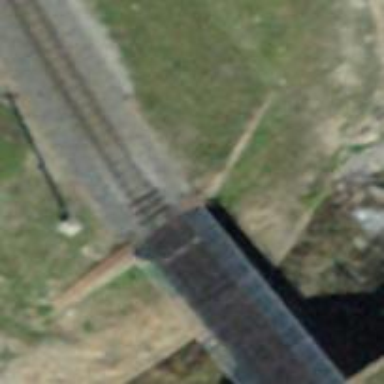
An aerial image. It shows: Narrow-gauge railway bridge with electrified contact line.